Question: ### Question
Why is 'string' nil?
'''
let formatter = NSDateComponentsFormatter()
let referenceDate = NSDate(timeIntervalSinceReferenceDate: 0)
let intervalDate = NSDate(timeInterval: <PHONE>, sinceDate: referenceDate)
let string = formatter.stringFromDate(referenceDate, toDate: intervalDate)
'''
I'm expecting a string like "6w 10s" to be returned.
(6 weeks is 3,628,800 seconds.)
---
### Attempted Troubleshooting
To troubleshoot, I tried setting 'allowedUnits':
'''
formatter.allowedUnits = .YearCalendarUnit | .MonthCalendarUnit | .WeekCalendarUnit | .DayCalendarUnit | .HourCalendarUnit | .MinuteCalendarUnit | .SecondCalendarUnit
'''
Which results in this error:
> "NSInvalidArgumentException", "Specifying positional units with gaps is ambiguous, and therefore unsupported"
I don't know what a "positional unit" is (outside of football), and I don't think I'm specifying any gaps.
---
### Notes
I'm using 'stringFromTimeInterval()' because that will return different results depending on the system's current date. (i.e., February only has 28/29 days in a month.) I want to calculate the time interval 'NSDate'.
I'm using Xcode 6.1.1 (6A2008a). Here's a Playground screenshot if that helps:

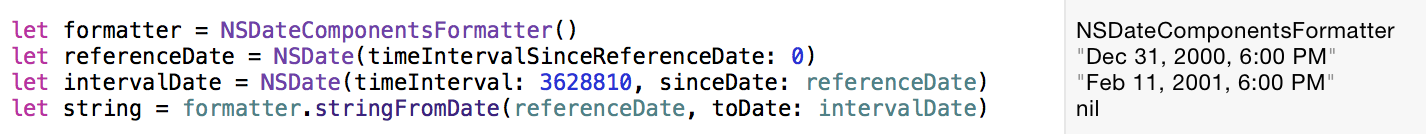
Answer: From the headerdoc:
'''
/* Bitmask of units to include. Set to 0 to get the default behavior.
Note that, especially if the maximum number of units is low, unit
collapsing is on, or zero dropping is on, not all allowed units may
actually be used for a given NSDateComponents. Default value is the
components of the passed-in NSDateComponents object, or years |
months | weeks | days | hours | minutes | seconds if passed an
NSTimeInterval or pair of NSDates.
Allowed units are:
NSCalendarUnitYear
NSCalendarUnitMonth
NSCalendarUnitWeekOfMonth (used to mean "quantity of weeks")
NSCalendarUnitDay
NSCalendarUnitHour
NSCalendarUnitMinute
NSCalendarUnitSecond
Specifying any other NSCalendarUnits will result in an exception.
*/
var allowedUnits: NSCalendarUnit
'''
So:
'''
let formatter = NSDateComponentsFormatter()
formatter.calendar = NSCalendar.currentCalendar()
formatter.allowedUnits = nil
formatter.allowedUnits |= .CalendarUnitYear
formatter.allowedUnits |= .CalendarUnitMonth
formatter.allowedUnits |= .CalendarUnitWeekOfMonth
formatter.allowedUnits |= .CalendarUnitDay
formatter.allowedUnits |= .CalendarUnitHour
formatter.allowedUnits |= .CalendarUnitMinute
formatter.allowedUnits |= .CalendarUnitSecond
let referenceDate = NSDate(timeIntervalSinceReferenceDate: 0)
let intervalDate = NSDate(timeInterval: 214458810, sinceDate: referenceDate)
let string = formatter.stringFromDate(referenceDate, toDate: intervalDate)
// -> "6y 9m 2w 4d 3:53:30"
'''
---
When we omit one of them in the middle:
'''
formatter.allowedUnits = nil
formatter.allowedUnits |= .CalendarUnitYear
formatter.allowedUnits |= .CalendarUnitMonth
formatter.allowedUnits |= .CalendarUnitWeekOfMonth
formatter.allowedUnits |= .CalendarUnitDay
// formatter.allowedUnits |= .CalendarUnitHour
formatter.allowedUnits |= .CalendarUnitMinute
formatter.allowedUnits |= .CalendarUnitSecond
'''
''Specifying positional units with gaps is ambiguous, and therefore unsupported'' error :) That is the "gap" means, I think.